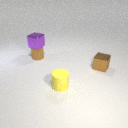
small brown rubber cylinder below small purple metal cube